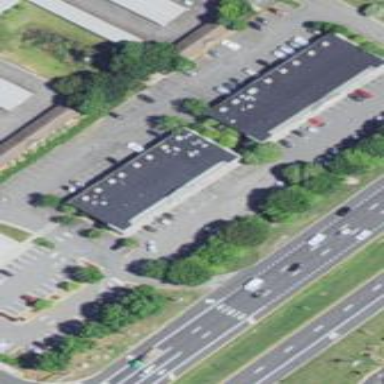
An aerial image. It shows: Retail building.